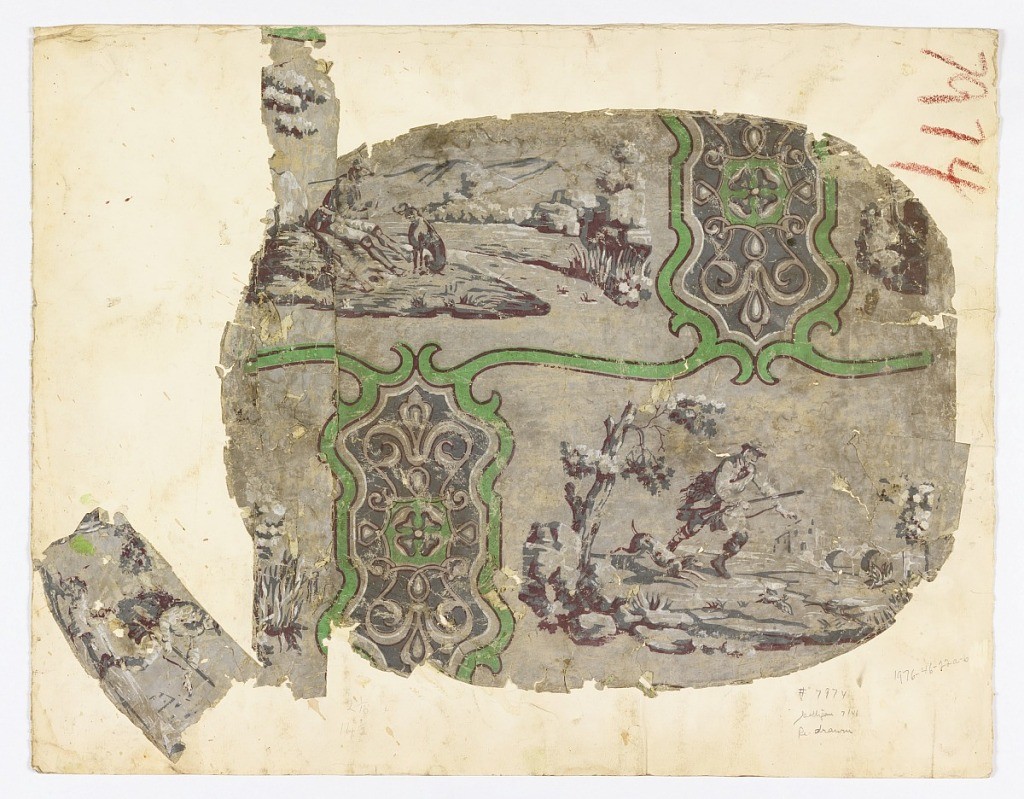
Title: Bandbox
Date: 1840
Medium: Block-printed paper
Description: Bandbox lid fragment. Hunters and dogs in landscapes set within bright green scroll frames and alternating with decorative cartouches.